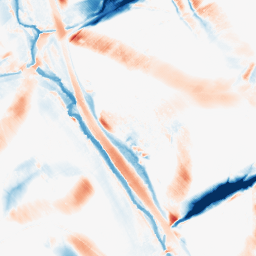
Category: morphological
Decomposition family: morphological_diamond
Decomposition parameters: operation: average
radius: 20
Upsampling method: bicubic
Upsampling parameters: scale: 2
Upsampling scale: 2